Field crop: maize
Growth stage: 2
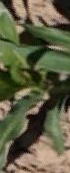
Species: maize